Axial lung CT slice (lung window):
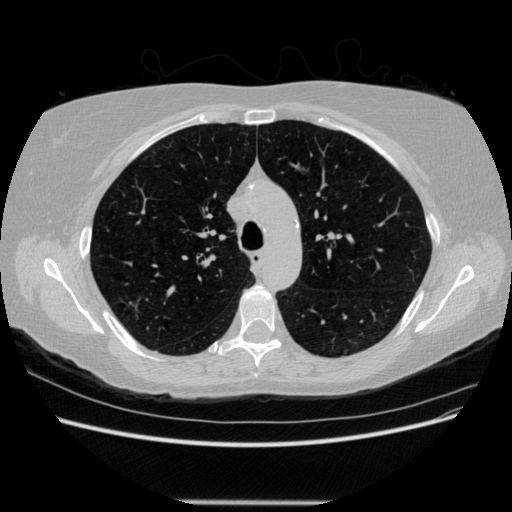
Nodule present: no